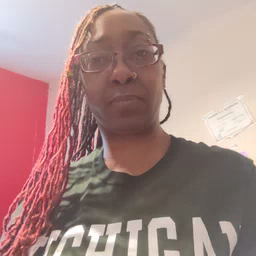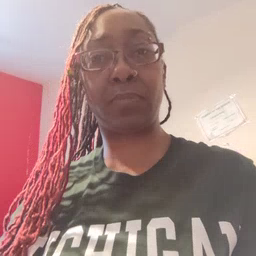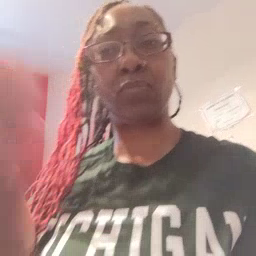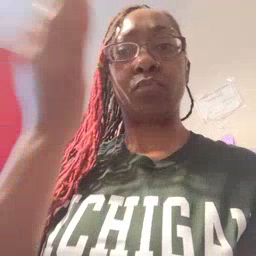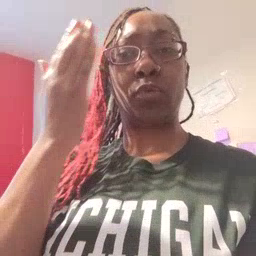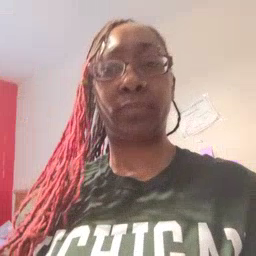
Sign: morning